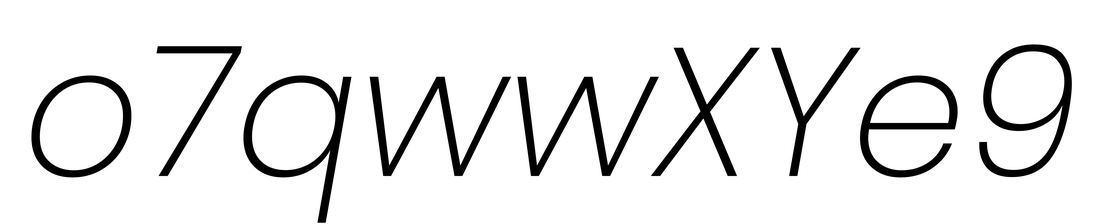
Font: Poppins-ExtraLightItalic